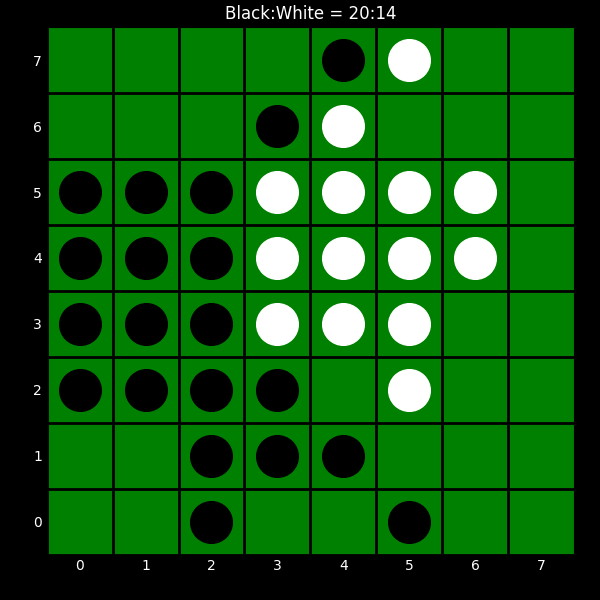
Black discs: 20
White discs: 14